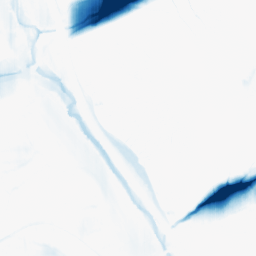
Category: morphological
Decomposition family: morphological_ellipse
Decomposition parameters: operation: closing
width: 50
height: 5
Upsampling method: quintic
Upsampling parameters: scale: 2
Upsampling scale: 2